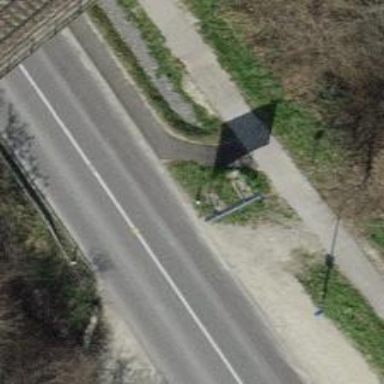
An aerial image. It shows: Cycleway.